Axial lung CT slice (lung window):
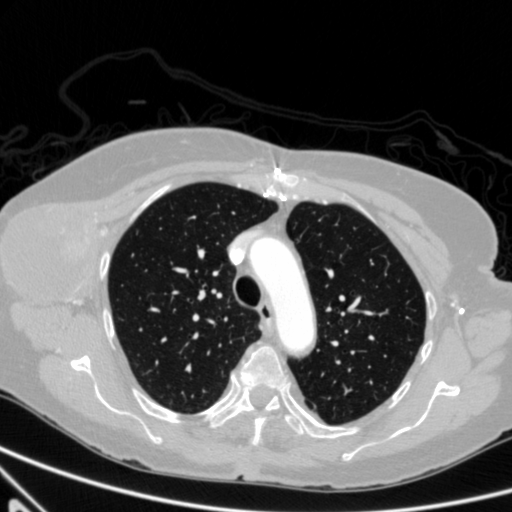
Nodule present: no